Question: I have a data frame like this:
'''
head(yy)
Team Date STime ETime
1 A 2012-03-06 07:03 10:13
2 A 2012-03-06 07:03 10:13
3 A 2012-03-06 07:03 10:13
4 A 2012-03-06 07:03 10:13
5 A 2012-03-06 07:03 10:13
6 A 2012-03-06 07:03 10:13
'''
dput(yy)
'''
dput(yy)
structure(list(Team = structure(c(1L, 1L, 1L, 1L, 1L, 1L, 1L,
1L, 1L, 1L, 1L, 1L, 1L, 1L, 1L, 1L, 1L, 1L, 1L, 1L, 1L, 1L, 1L,
1L, 1L, 1L, 1L, 1L, 1L, 1L, 1L, 1L, 1L, 1L, 1L, 1L, 1L, 1L, 1L,
1L, 1L, 1L, 1L, 1L, 1L, 1L, 1L, 1L, 1L, 1L), .Label = "A", class = "factor"),
Date = structure(c(1L, 1L, 1L, 1L, 1L, 1L, 1L, 1L, 1L, 1L,
1L, 1L, 1L, 1L, 1L, 1L, 1L, 1L, 1L, 1L, 1L, 1L, 1L, 1L, 1L,
1L, 1L, 1L, 1L, 1L, 1L, 1L, 1L, 1L, 1L, 1L, 1L, 1L, 1L, 1L,
1L, 1L, 1L, 1L, 1L, 1L, 1L, 1L, 1L, 1L), .Label = "2012-03-06", class = "factor"),
STime = structure(c(1L, 1L, 1L, 1L, 1L, 1L, 1L, 1L, 1L, 1L,
1L, 1L, 1L, 1L, 1L, 1L, 1L, 1L, 1L, 1L, 1L, 1L, 1L, 1L, 1L,
1L, 1L, 1L, 1L, 1L, 1L, 1L, 1L, 1L, 1L, 1L, 1L, 1L, 1L, 1L,
1L, 1L, 1L, 1L, 1L, 1L, 1L, 1L, 1L, 1L), .Label = "07:03", class = "factor"),
ETime = structure(c(1L, 1L, 1L, 1L, 1L, 1L, 1L, 1L, 1L, 1L,
1L, 1L, 1L, 1L, 1L, 1L, 1L, 1L, 1L, 1L, 1L, 1L, 1L, 1L, 1L,
1L, 1L, 1L, 1L, 1L, 1L, 1L, 1L, 1L, 1L, 1L, 1L, 1L, 1L, 1L,
1L, 1L, 1L, 1L, 1L, 1L, 1L, 1L, 1L, 1L), .Label = "10:13", class = "factor")), .Names = c("Team",
"Date", "STime", "ETime"), class = "data.frame", row.names = c(NA,
-50L))
'''
I like to see the y-axis from 00:00 23:59 in 2 hours increment and be able to draw a red line on STime value.
I have somthing like this but it does not look right:
'''
ggplot(yy, aes(Date, ETime, group="Team")) + geom_jitter(size=0.05) + facet_wrap( ~ Team) + geom_hline(yintercept=yy$Stime, colour="red", size=2)
'''

how would you do this in ggplot2? Can somebody give me pointers/start me in the right direction?
Regards,
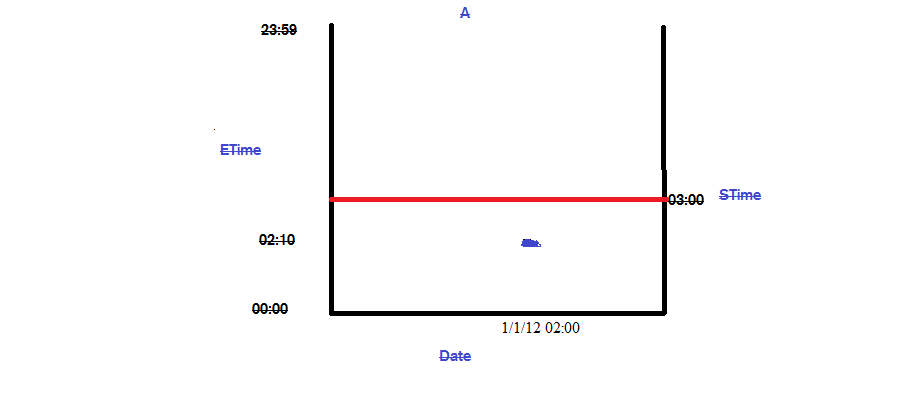
Answer: You have to format your times into actual times. Right now they are factors (Check your data frame with 'str(yy)'). When ETime is plotted, the single time is plotted as 1 and labeled "10:13." So, the solution below first converts the string "10:13" into a time ('strptime') then converts it to 'POSIXct', or seconds since an origin (1/1/1970).
'''
library(ggplot2); library(scales)
#Convert date string into POSIXct format
yy$STime <- as.POSIXct(strptime(yy$STime, format = "%H:%M", tz = "UTC"))
yy$ETime <- as.POSIXct(strptime(yy$ETime, format = "%H:%M", tz = "UTC"))
#Define y-axis limits
lims <- as.POSIXct(strptime(c("0:00","23:59"), format = "%H:%M", tz= "UTC"))
ggplot(yy, aes(Date, ETime, group="Team")) + geom_jitter(size=1) + facet_wrap( ~ Team) +
geom_hline(data = yy, aes(yintercept= as.numeric(STime)), colour="red", size=2) +
scale_y_datetime(limits =lims, breaks=date_breaks("2 hour"),
labels=date_format("%H:%M", tz = "UTC") )
'''
<URL>
Note on <URL>.
Pay attention to your timezones too. Otherwise R/ggplot will format things according to your local time zone.